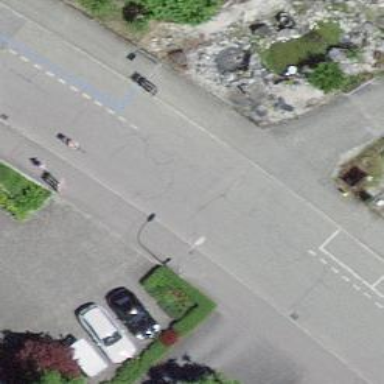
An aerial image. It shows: Residential road with asphalt surface. Both sides have sidewalks.